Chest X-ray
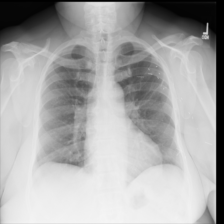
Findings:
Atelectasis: negative
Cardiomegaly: negative
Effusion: negative
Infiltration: negative
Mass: negative
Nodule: negative
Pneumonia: negative
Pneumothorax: negative
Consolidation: negative
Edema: negative
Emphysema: negative
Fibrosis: negative
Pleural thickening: negative
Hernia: negative